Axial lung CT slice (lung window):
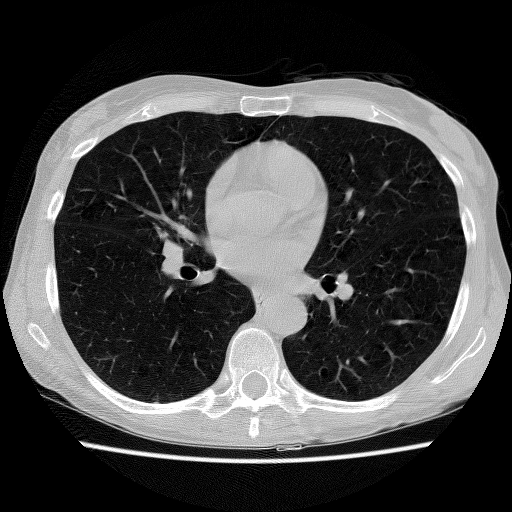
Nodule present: no